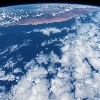
Label: cloud